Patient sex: F
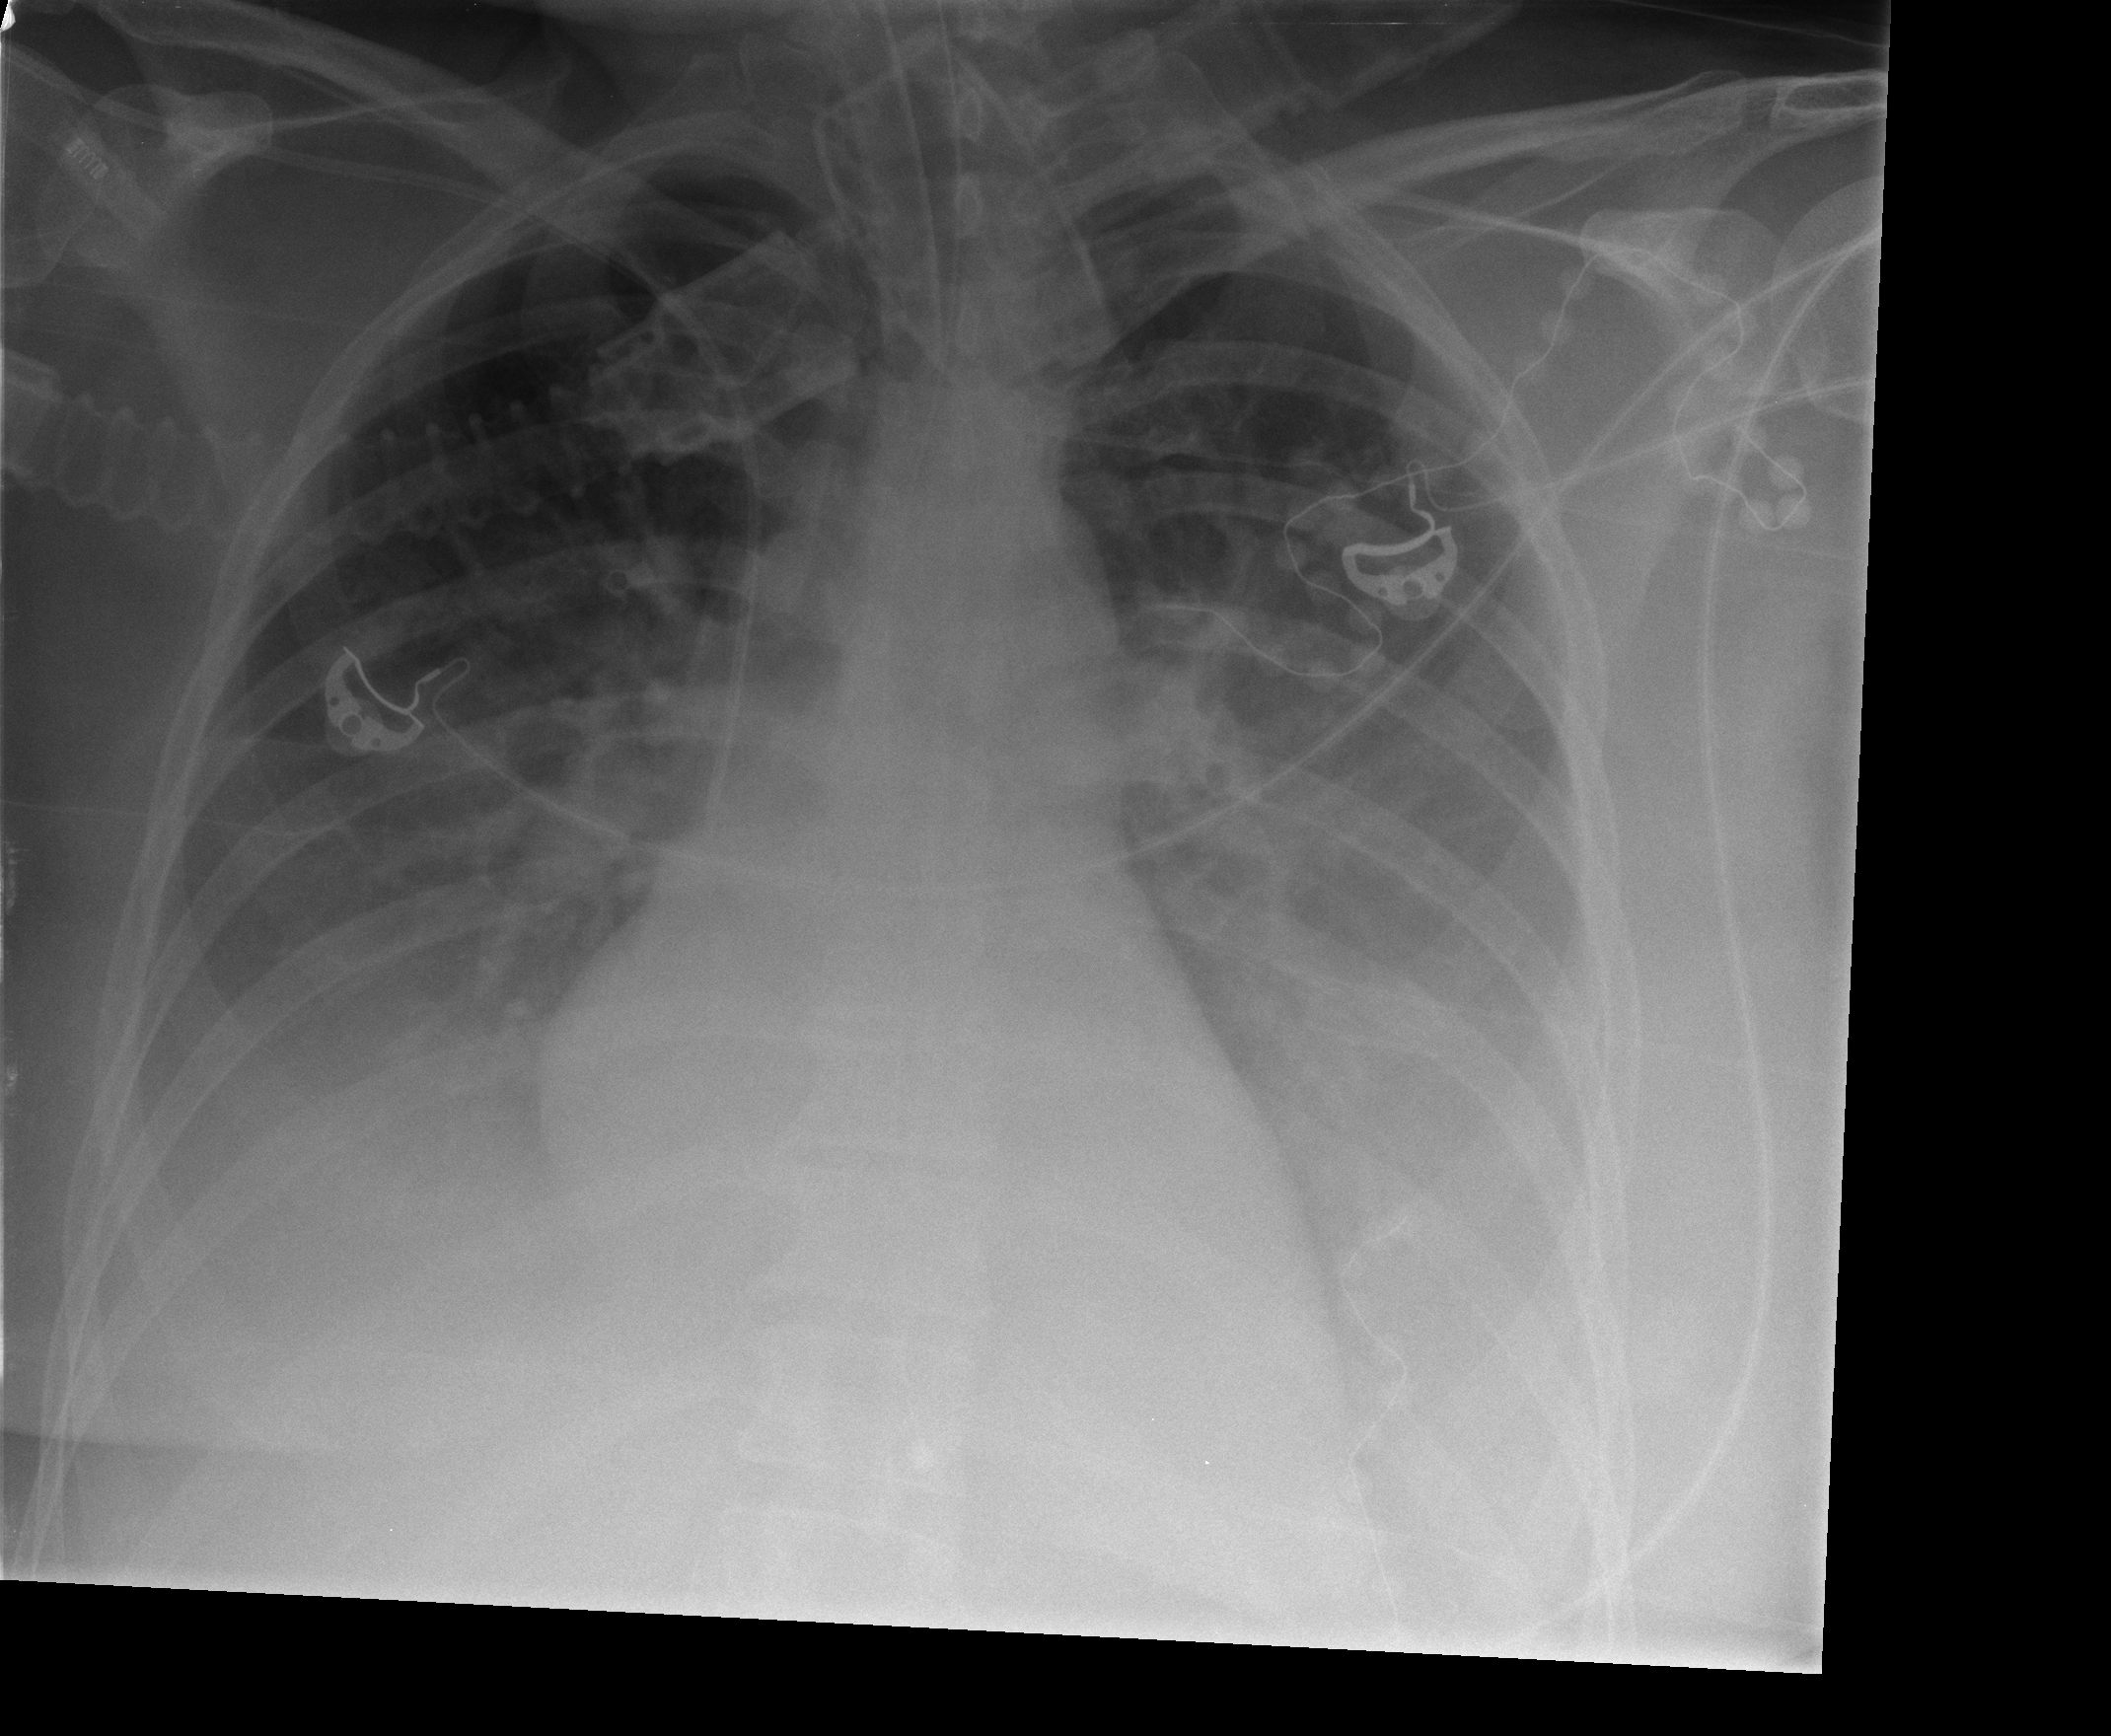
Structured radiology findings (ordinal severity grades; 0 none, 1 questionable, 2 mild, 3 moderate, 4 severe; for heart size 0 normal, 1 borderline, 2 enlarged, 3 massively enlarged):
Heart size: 0
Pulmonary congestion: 0
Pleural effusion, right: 3
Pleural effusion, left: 3
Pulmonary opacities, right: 0
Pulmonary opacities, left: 1
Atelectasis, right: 3
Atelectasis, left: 3